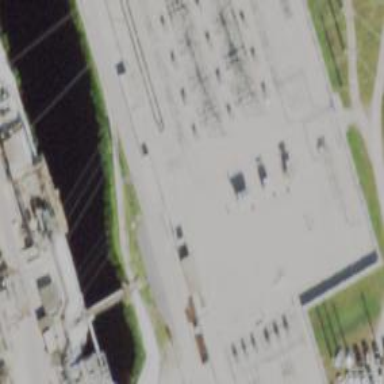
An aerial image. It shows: Switch for power supply.